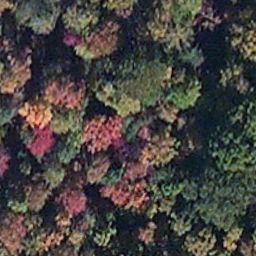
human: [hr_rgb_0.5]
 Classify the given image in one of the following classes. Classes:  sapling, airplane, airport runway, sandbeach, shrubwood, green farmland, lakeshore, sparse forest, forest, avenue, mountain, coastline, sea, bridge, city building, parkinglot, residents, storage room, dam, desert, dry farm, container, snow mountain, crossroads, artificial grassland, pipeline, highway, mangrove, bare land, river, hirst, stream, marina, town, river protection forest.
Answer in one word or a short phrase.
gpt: mangrove